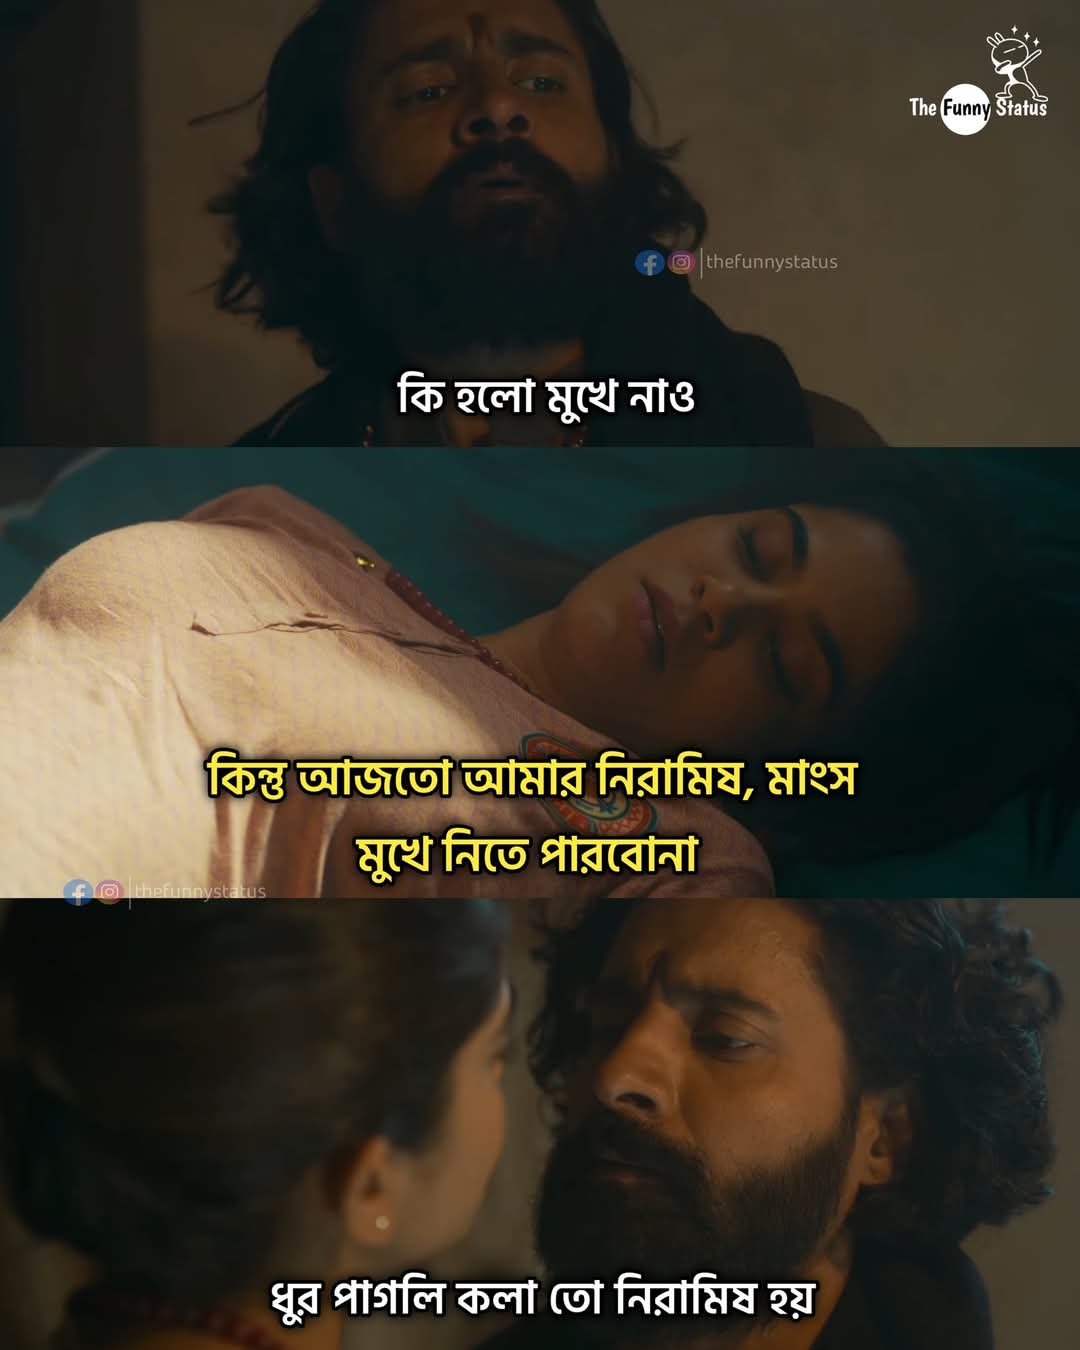
Text: কি হলো মুখে নাও
কিন্তু আজতো আমার নিরামিষ, মাংস মুখে নিতে পারবোনা
ধুর পাগলি কলা তো নিরামিষ হয়
Label: Non Hate